Aerial crown-view tile of a tropical tree (Barro Colorado Island, Panama), acquired 20250512:
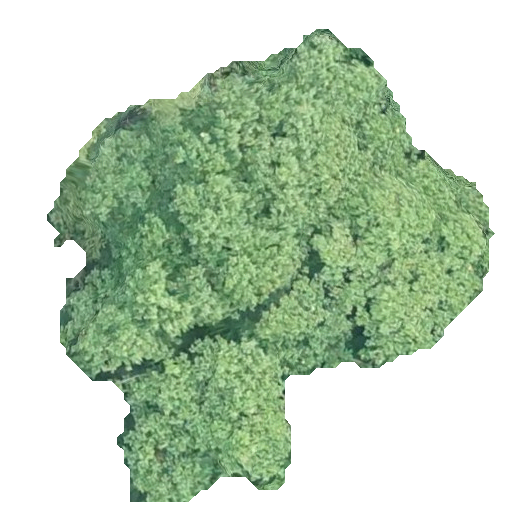
Species: Hieronyma alchorneoides
GBIF accepted scientific name: Hieronyma alchorneoides
Crown area: 189.38 m²